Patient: sex M, age 58
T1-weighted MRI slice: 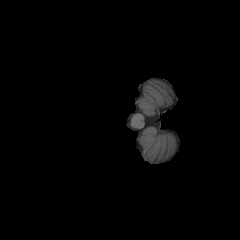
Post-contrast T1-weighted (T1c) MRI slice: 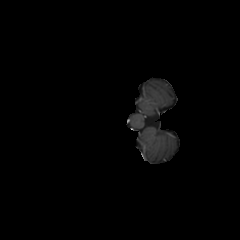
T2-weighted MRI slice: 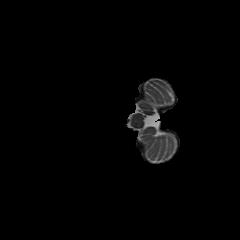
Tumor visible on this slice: no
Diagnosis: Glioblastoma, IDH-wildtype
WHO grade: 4